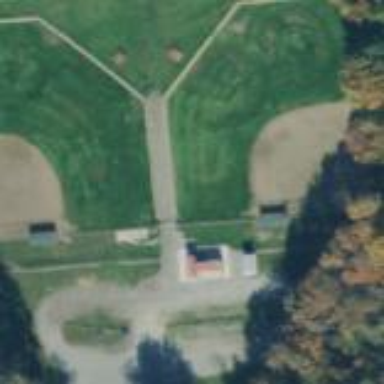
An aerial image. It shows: Baseball pitch for leisure land activities.